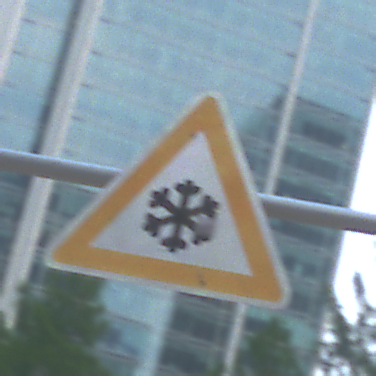
Verkehrszeichen: SchneeOderEisglaette
Umgebung: Outdoor, Urban
Tageszeit: MorningAfternoon
Wetter: PartlyCloudy
Licht: Natural
Jahreszeit: NotSpecified
Kontrast: LowContrast